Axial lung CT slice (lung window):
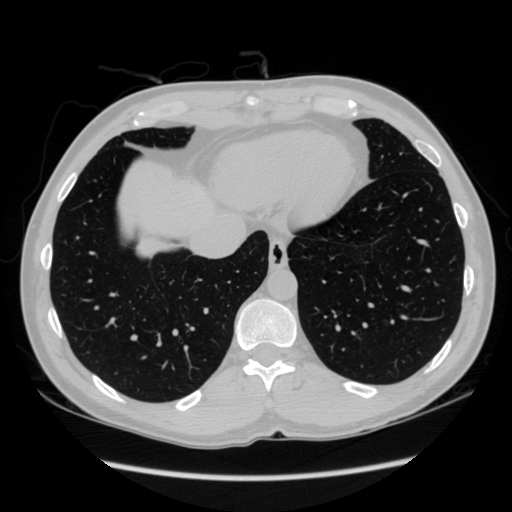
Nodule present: no